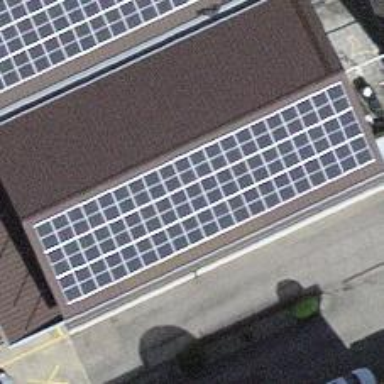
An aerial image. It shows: Solar power generator.